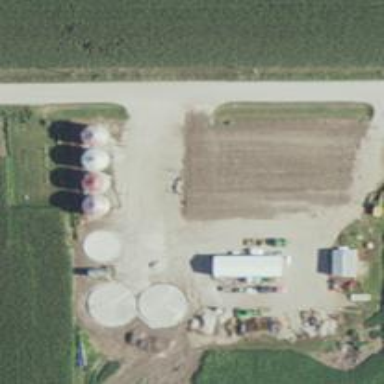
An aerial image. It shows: Silo.